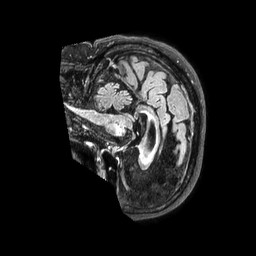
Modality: FLAIR
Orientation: sagittal
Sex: female
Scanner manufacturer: philips
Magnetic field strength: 3 T
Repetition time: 4.8 s
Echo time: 0.34 s